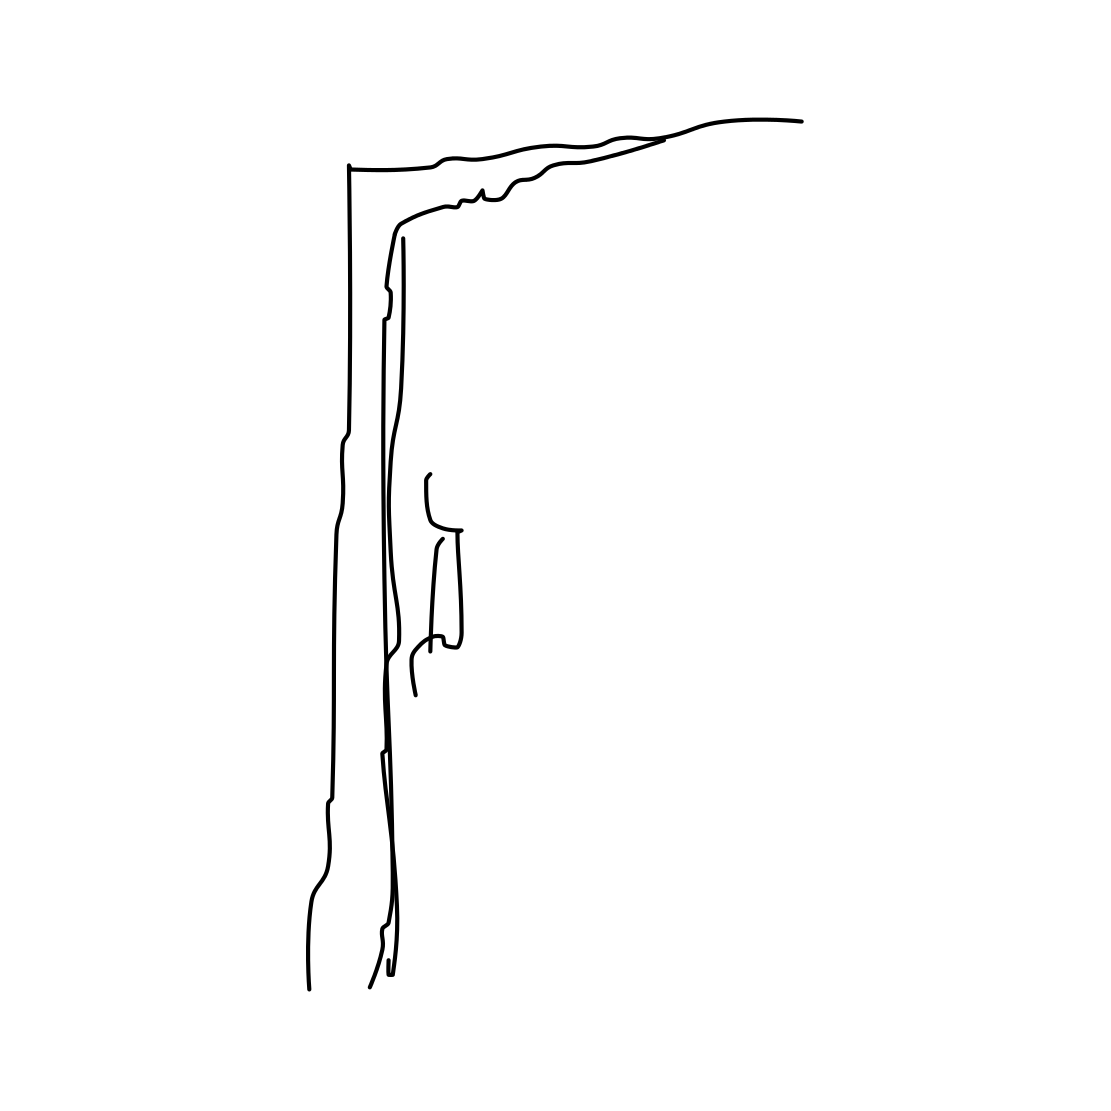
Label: door